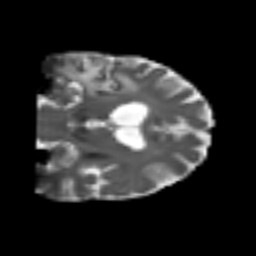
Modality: T2w
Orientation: coronal
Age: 71
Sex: male
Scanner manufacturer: siemens
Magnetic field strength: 3 T
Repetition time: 4.987 s
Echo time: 0.0792 s